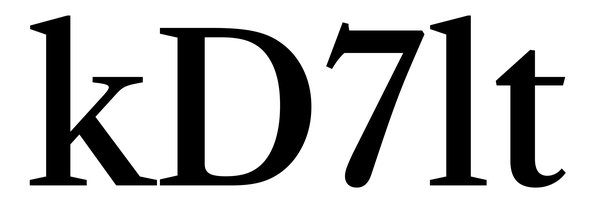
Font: LibreCaslonText_Medium